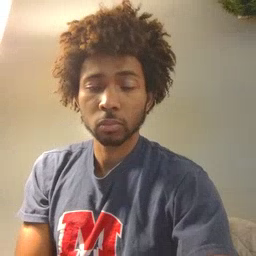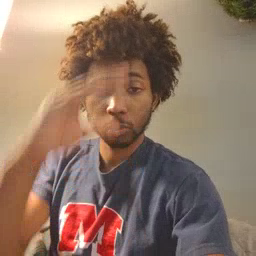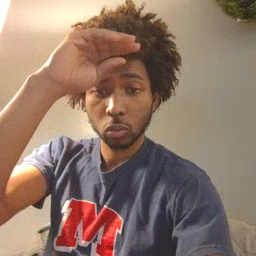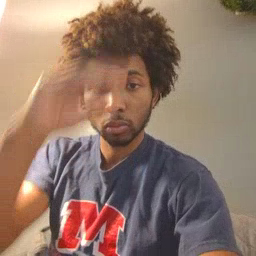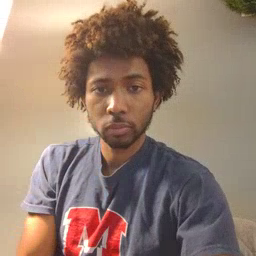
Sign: boy